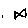
Label: fish